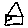
Label: house